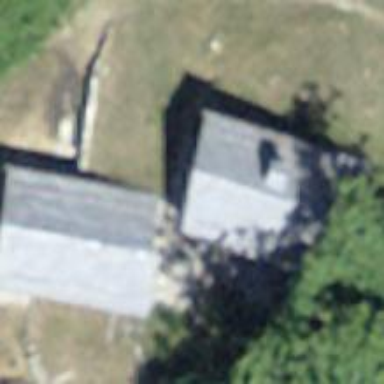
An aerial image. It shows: Gabled building with grey roof.